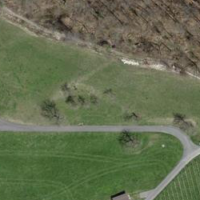
EUNIS habitat code: 40
Species observed at this site:
Clinopodium vulgare
Vicia sepium
Ranunculus bulbosus
Anthoxanthum odoratum
Apis mellifera
Dactylis glomerata